Question: I want to make a transparent toolbar. I have tried making it but still failed. I wrote the XML. When scrolling, the image will go up and the toolbar will be transparent, arrow back can call the finish function.
Screenshot of toolbar:

'''
<?xml version="1.0" encoding="utf-8"?>
<RelativeLayout xmlns:android="http://schemas.android.com/apk/res/android"
xmlns:app="http://schemas.android.com/apk/res-auto"
xmlns:tools="http://schemas.android.com/tools"
android:layout_width="match_parent"
android:layout_height="match_parent"
android:orientation="vertical"
tools:context=".DetailActivity">
<android.support.v7.widget.Toolbar xmlns:android="http://schemas.android.com/apk/res/android"
xmlns:app="http://schemas.android.com/apk/res-auto"
android:id="@+id/toolbar_detail"
android:layout_width="match_parent"
android:layout_height="wrap_content"
android:background="#0000"
app:theme="@style/CustomActionBar">
<ImageView
android:layout_width="30dp"
android:layout_height="30dp"
android:background="@drawable/ic_arrow_back"
android:onClick="onback" />
</android.support.v7.widget.Toolbar>
<android.support.v4.widget.NestedScrollView
android:layout_width="match_parent"
android:layout_height="wrap_content"
android:layout_below="@id/toolbar_detail"
android:orientation="vertical">
<LinearLayout
android:layout_width="match_parent"
android:layout_height="wrap_content"
android:background="@color/colorSilver"
android:orientation="vertical">
</LinearLayout>
</android.support.v4.widget.NestedScrollView>
</RelativeLayout>
'''
Custom toolbar:
'''
<?xml version="1.0" encoding="utf-8"?>
<resources>
<style name="Theme.Custom" parent="Theme.AppCompat.Light.NoActionBar">
<item name="windowActionBar">false</item>
<item name="windowActionBarOverlay">true</item>
<item name="android:windowActionBarOverlay">true</item>
</style>
<style name="CustomActionBar" parent="@style/ThemeOverlay.AppCompat.Dark.ActionBar">
<item name="android:windowActionBarOverlay">true</item>
<!-- Support library compatibility -->
<item name="windowActionBarOverlay">true</item>
</style>
</resources>
'''
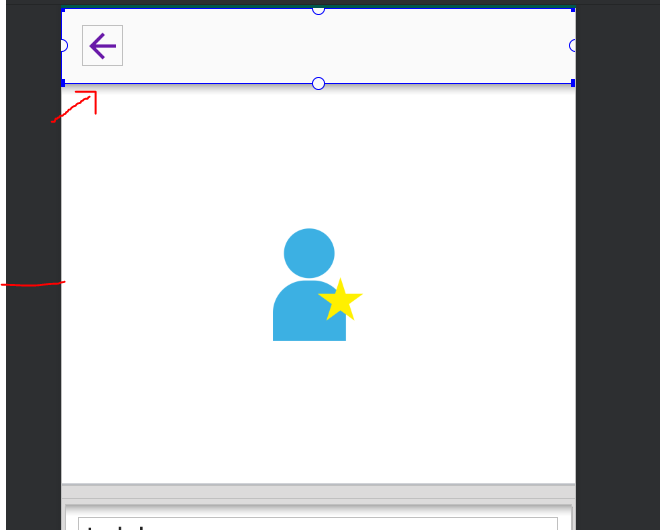
Answer: use Coordinate layout instead of relative layout
'''
<android.support.design.widget.CoordinatorLayout xmlns:android="http://schemas.android.com/apk/res/android"
xmlns:app="http://schemas.android.com/apk/res-auto"
android:id="@+id/main_content"
android:layout_width="match_parent"
android:layout_height="match_parent"
android:fitsSystemWindows="true">
<android.support.design.widget.AppBarLayout
android:layout_width="match_parent"
android:layout_height="wrap_content"
android:theme="@style/ThemeOverlay.AppCompat.Dark.ActionBar">
<android.support.v7.widget.Toolbar xmlns:android="http://schemas.android.com/apk/res/android"
xmlns:app="http://schemas.android.com/apk/res-auto"
android:id="@+id/toolbar_detail"
android:layout_width="match_parent"
android:layout_height="wrap_content"
android:background="#0000"
app:theme="@style/CustomActionBar">
<ImageView
android:layout_width="30dp"
android:layout_height="30dp"
android:background="@drawable/ic_arrow_back"
android:onClick="onback" />
</android.support.v7.widget.Toolbar>
</android.support.design.widget.AppBarLayout>
<android.support.v4.widget.NestedScrollView
android:layout_width="match_parent"
android:layout_height="wrap_content"
android:layout_below="@id/toolbar_detail"
android:orientation="vertical"
app:layout_behavior="@string/appbar_scrolling_view_behavior">
<LinearLayout
android:layout_width="match_parent"
android:layout_height="wrap_content"
android:background="@color/colorSilver"
android:orientation="vertical"></LinearLayout>
</android.support.v4.widget.NestedScrollView>
</android.support.design.widget.CoordinatorLayout>
'''